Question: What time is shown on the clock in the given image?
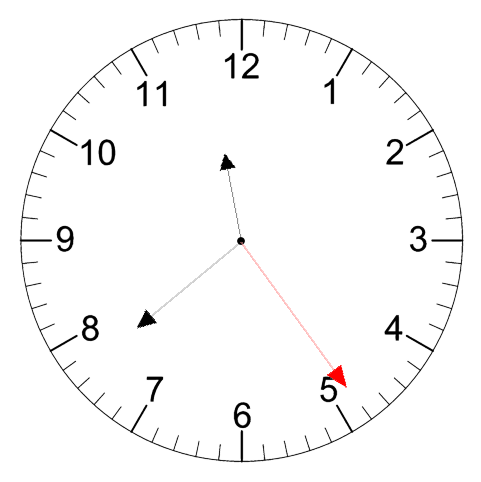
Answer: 11:38:24